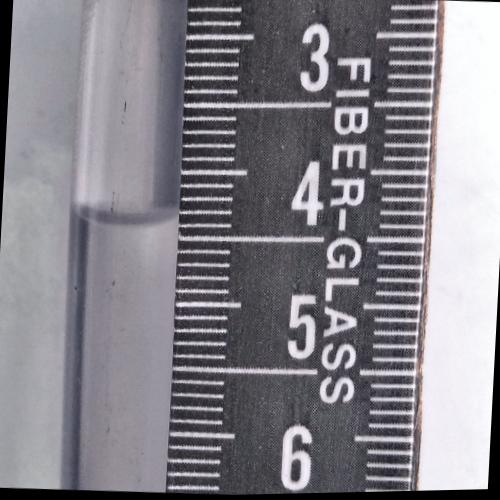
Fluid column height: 4.3 cm